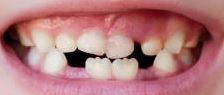
Condition: hypodontia